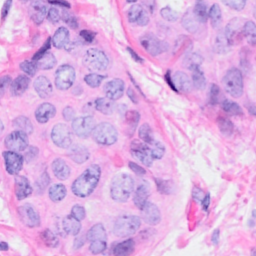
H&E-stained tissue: Breast